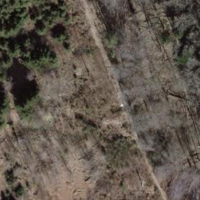
EUNIS habitat code: 41
Species observed at this site:
Fagus sylvatica